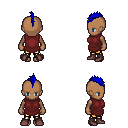
a pixel art fantasy rpg character, female body template, human, dark skin, maroon tunic, gold greaves, blue mohawk hairstyle, maroon shoes, four views (front, back, left, right), 2x2 character sprite sheet, small pixel art, hard edges, no anti-aliasing